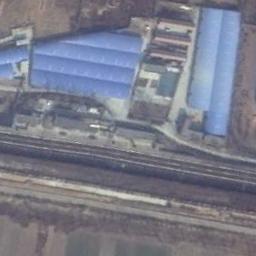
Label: railway